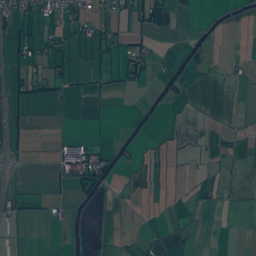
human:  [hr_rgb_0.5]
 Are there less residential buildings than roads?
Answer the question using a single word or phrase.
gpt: no

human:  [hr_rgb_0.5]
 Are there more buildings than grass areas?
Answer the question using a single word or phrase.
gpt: no

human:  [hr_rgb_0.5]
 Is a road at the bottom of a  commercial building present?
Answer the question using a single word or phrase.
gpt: yes

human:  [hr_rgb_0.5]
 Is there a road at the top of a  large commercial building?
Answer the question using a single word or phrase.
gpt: yes

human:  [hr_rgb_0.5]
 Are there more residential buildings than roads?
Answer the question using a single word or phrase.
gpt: yes

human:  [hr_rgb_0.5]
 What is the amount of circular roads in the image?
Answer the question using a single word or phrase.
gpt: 0

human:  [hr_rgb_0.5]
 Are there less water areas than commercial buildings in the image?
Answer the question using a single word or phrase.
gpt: no

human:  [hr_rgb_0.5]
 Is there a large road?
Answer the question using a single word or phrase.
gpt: no

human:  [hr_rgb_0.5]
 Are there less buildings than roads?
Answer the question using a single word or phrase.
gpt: no

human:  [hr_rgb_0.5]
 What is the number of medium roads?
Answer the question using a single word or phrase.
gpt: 0

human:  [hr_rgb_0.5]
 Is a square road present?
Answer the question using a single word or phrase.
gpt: no

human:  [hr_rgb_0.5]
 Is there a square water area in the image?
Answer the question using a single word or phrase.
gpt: yes

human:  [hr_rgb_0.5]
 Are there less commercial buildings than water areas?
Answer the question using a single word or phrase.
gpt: yes

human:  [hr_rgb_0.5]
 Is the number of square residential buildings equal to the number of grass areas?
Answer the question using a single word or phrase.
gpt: no

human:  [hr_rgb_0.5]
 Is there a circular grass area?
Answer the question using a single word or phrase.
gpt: yes

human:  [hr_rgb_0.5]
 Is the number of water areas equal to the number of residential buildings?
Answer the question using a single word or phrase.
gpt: no

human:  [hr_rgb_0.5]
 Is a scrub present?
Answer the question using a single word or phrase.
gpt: yes

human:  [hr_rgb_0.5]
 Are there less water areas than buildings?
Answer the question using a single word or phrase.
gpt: yes

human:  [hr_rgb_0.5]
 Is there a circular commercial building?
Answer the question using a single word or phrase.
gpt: no

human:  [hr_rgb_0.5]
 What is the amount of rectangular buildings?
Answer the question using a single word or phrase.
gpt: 167

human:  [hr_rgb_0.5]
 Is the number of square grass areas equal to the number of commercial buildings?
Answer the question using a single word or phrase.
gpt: no

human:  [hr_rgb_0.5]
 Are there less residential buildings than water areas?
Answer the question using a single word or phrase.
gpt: no

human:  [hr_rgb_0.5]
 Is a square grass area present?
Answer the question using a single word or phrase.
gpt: yes

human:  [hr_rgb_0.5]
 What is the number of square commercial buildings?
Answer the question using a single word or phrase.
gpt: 0

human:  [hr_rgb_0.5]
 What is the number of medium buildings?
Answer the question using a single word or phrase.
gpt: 4

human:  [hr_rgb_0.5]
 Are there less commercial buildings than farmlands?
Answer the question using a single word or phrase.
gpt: yes

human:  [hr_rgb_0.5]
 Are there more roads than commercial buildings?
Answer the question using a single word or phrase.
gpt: yes

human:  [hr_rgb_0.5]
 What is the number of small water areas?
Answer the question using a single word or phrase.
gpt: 45

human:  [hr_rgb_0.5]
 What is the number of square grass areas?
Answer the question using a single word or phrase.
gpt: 1

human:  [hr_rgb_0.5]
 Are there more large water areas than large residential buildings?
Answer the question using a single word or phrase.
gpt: yes

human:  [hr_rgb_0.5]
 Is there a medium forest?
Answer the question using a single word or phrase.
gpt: yes

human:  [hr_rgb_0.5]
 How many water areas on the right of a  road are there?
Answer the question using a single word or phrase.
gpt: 64

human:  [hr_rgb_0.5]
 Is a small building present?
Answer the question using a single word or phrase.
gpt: yes

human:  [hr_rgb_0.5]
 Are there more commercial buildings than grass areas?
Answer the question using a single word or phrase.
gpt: no

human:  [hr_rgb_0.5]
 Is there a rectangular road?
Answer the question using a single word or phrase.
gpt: no

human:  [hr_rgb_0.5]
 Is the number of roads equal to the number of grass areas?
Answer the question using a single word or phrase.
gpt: no